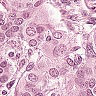
Metastatic tissue present: yes